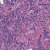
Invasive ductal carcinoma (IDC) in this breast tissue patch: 1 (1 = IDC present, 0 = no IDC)